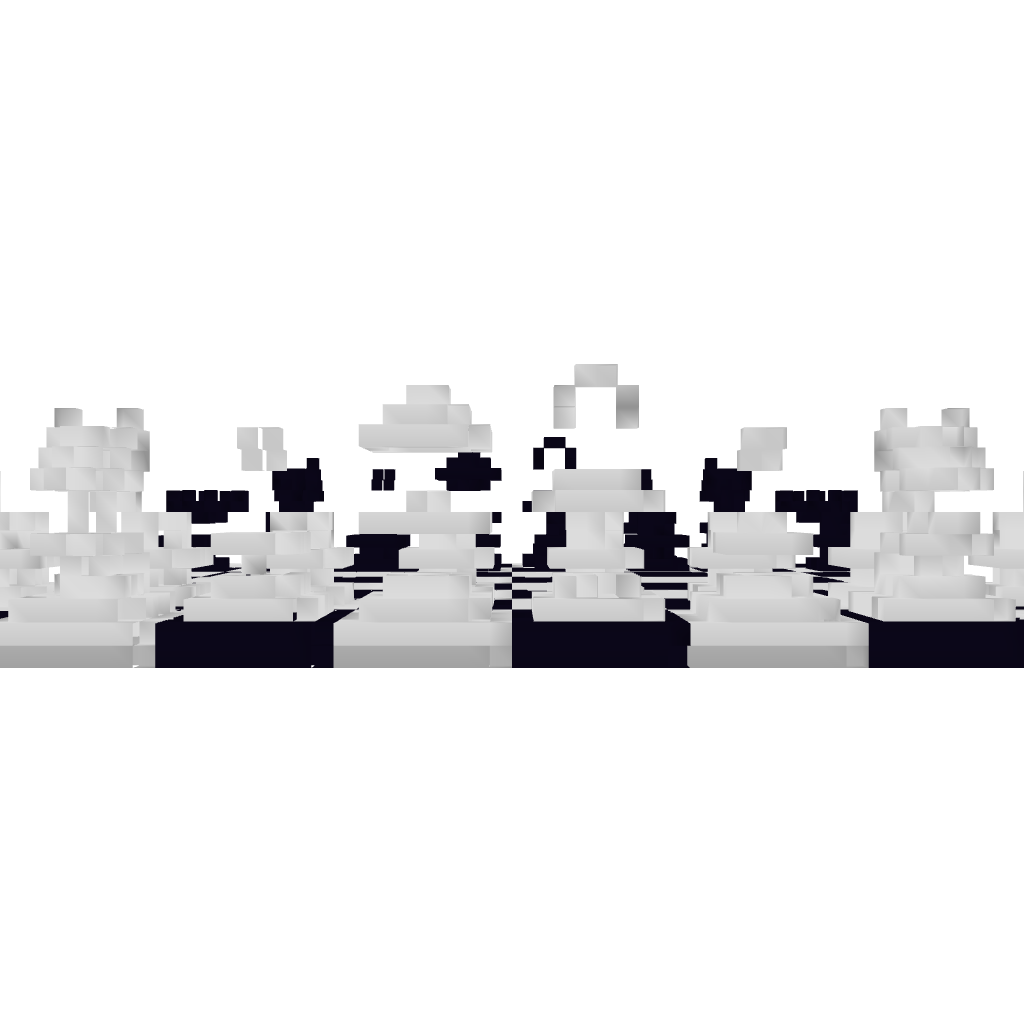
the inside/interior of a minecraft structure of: chessboard